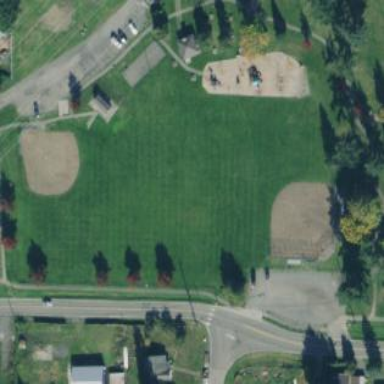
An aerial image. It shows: Baseball pitch for leisure land activities.